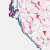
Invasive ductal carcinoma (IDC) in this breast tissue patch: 0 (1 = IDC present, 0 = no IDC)